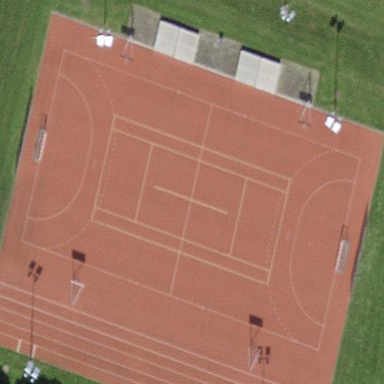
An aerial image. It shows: Basketball court located in leisure land pitch.